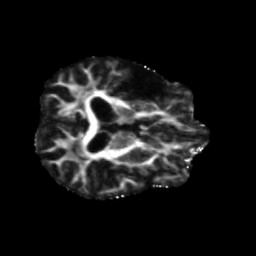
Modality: FA
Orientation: axial
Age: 58
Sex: male
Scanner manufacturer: siemens
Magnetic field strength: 3 T
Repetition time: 5.47 s
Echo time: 0.0854 s